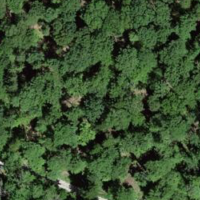
EUNIS habitat code: 41
Species observed at this site:
Mercurialis perennis